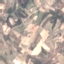
Land use / land cover: PermanentCrop